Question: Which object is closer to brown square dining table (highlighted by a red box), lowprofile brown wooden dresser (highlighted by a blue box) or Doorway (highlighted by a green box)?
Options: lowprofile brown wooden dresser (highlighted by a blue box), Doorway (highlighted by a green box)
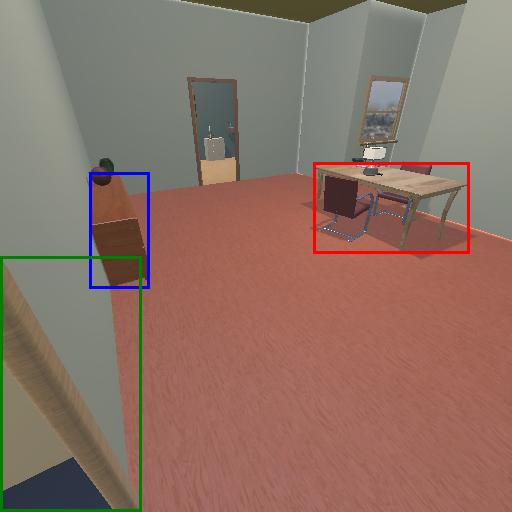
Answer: lowprofile brown wooden dresser (highlighted by a blue box)